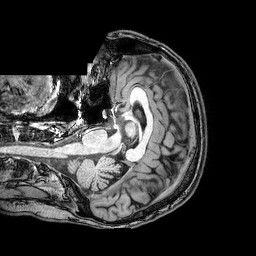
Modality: T1w
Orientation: axial
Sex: male
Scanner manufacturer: philips
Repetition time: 0.008174 s
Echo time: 0.00374 s